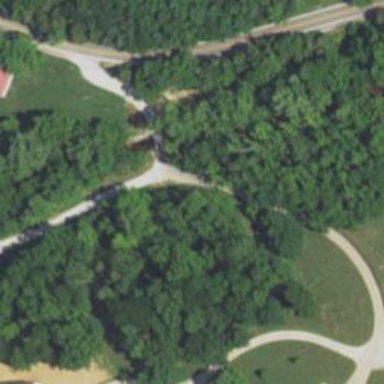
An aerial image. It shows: Driveway road leading to low-water crossing bridge.